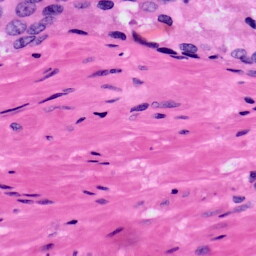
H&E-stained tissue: Prostate